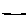
Label: line